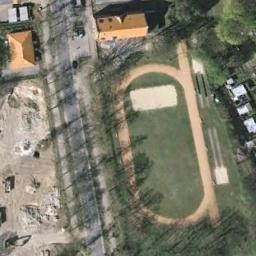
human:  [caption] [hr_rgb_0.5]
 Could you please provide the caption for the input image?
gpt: To the left of the track is the green field .

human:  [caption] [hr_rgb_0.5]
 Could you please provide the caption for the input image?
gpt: There are many trees near the ground track field .

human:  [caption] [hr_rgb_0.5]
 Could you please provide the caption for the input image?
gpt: Track and field are next to lawns, Bare lands and buildings, Surrounded by a lot of vegetation .

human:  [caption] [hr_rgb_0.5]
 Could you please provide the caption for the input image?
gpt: The ground track field is surrounded by some trees and buildings and a wasteland is next to the ground track field .

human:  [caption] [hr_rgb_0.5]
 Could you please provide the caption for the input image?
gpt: A ground track filed with a sandy track and some withered trees around .